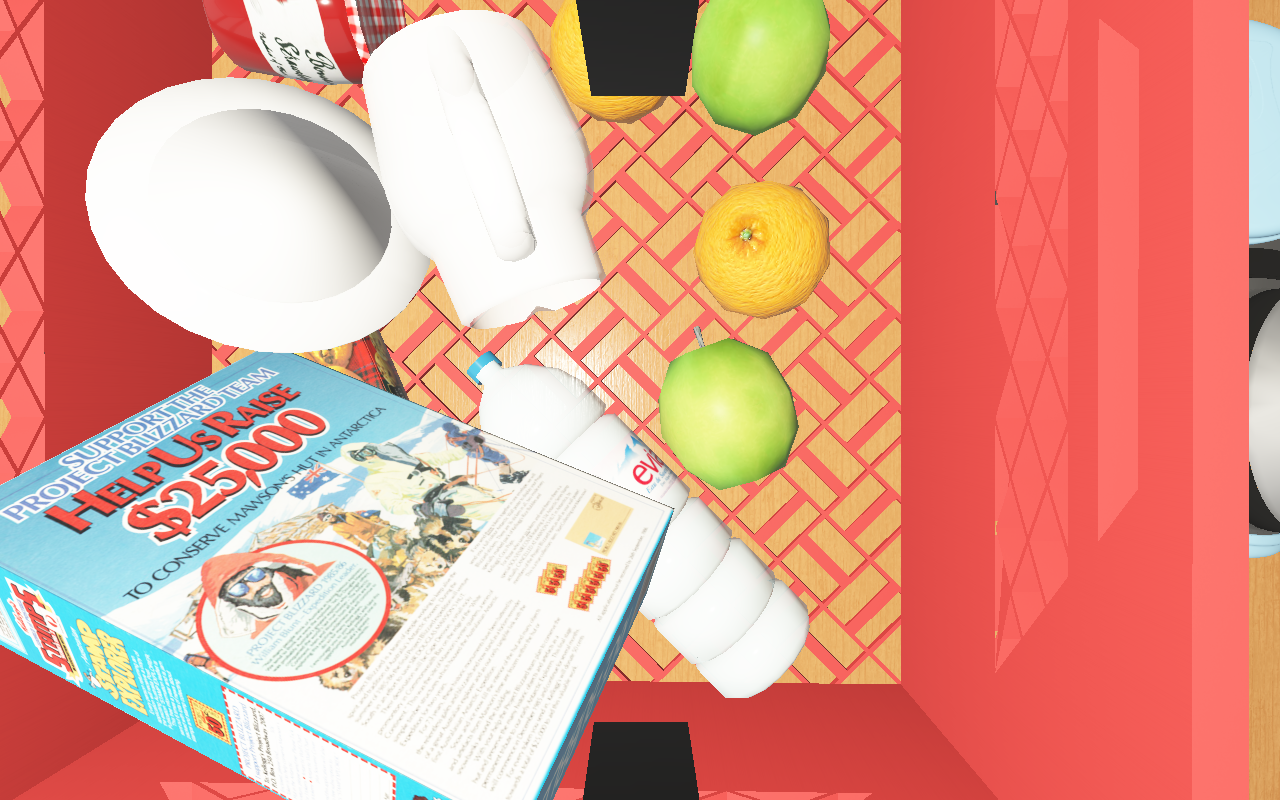
Objects in the scene:
water bottle
apple
apple
cereal box
cereal box
biscuit box